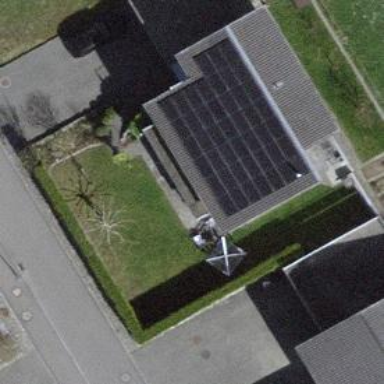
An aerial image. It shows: Solar photovoltaic panel generator.